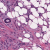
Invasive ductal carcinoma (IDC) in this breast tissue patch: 0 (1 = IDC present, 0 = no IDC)